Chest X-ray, AP view. Patient: 45 years old, sex F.
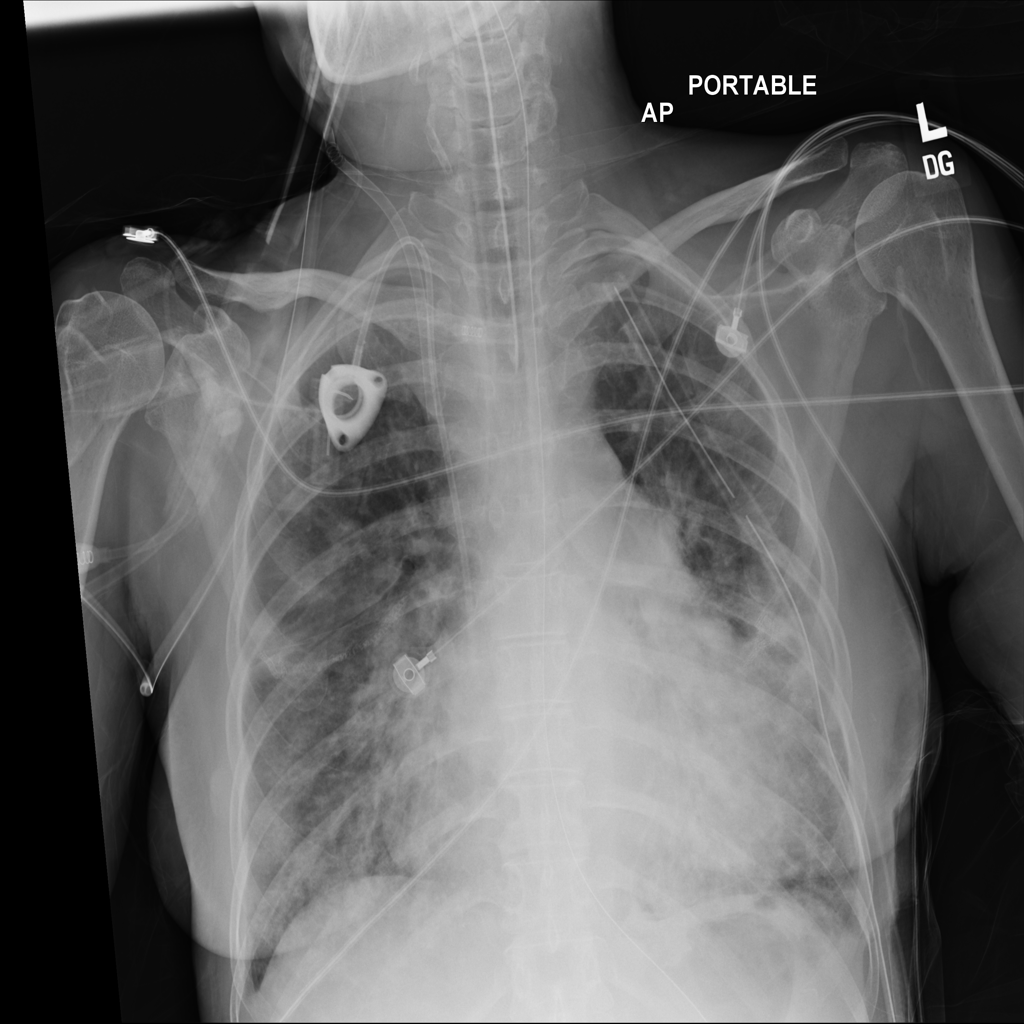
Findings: Infiltration, Pneumothorax